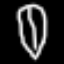
Label: leaf